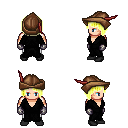
a pixel art fantasy rpg character, male body template, human, light skin, gray robe, white pants, gold pageboy hairstyle, leather cap, metal gloves, black shoes, four views (front, back, left, right), 2x2 character sprite sheet, small pixel art, hard edges, no anti-aliasing